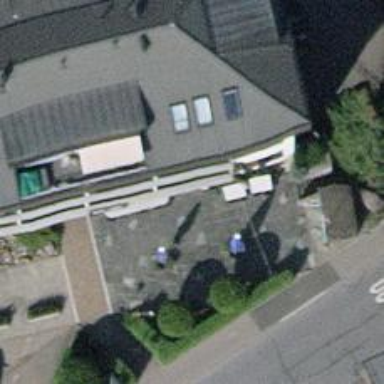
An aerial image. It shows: Restaurant.